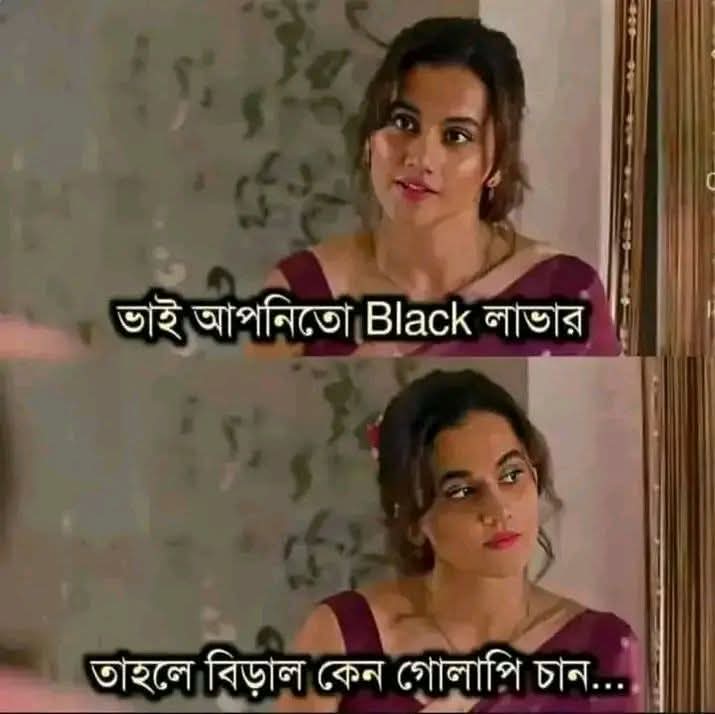
Text: ভাই আপনিতো Black লাভার তাহলে বিড়াল কেন গোলাপি চান...
Label: Non Hate